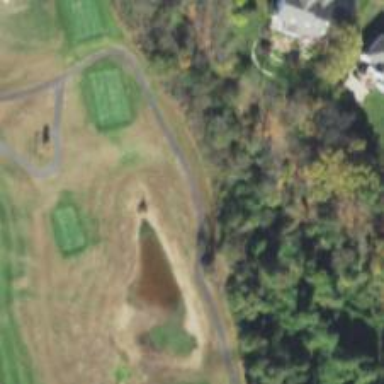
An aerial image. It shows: Path for both roads and golfers.